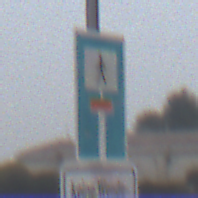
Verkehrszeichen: SackgasseFussgaengerDurchlaessig
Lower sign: HinweisGeaenderteVorfahrtVerkehrsfuehrungVerkehrsregelung3
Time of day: Midday
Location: Outdoor (Suburban)
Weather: Overcast
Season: NotSpecified
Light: Natural